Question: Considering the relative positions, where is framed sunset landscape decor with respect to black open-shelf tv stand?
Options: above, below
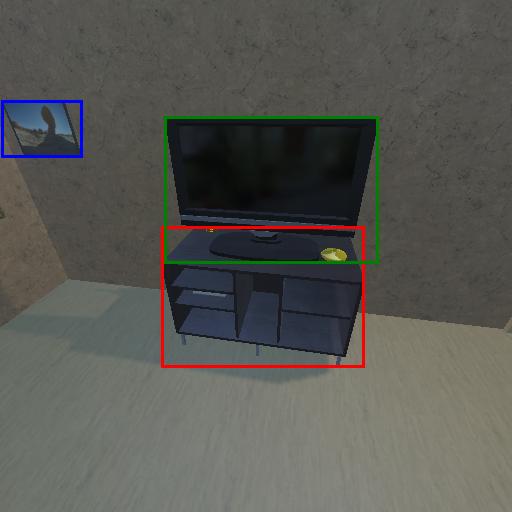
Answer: above